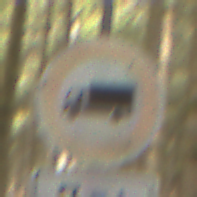
Verkehrszeichen: VerbotFuerKraftfahrzeugeUeberDreiKommaFuenfTonnen
Zusatzzeichen unten: SonstigeBeschraenkungen4
Umgebung: Outdoor, Nature
Tageszeit: MorningAfternoon
Wetter: Overcast
Licht: Natural
Jahreszeit: Winter
Kontrast: LowContrast